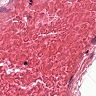
Metastatic tissue present: no